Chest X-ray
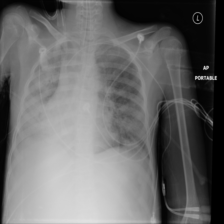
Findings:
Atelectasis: negative
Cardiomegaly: negative
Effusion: negative
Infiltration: negative
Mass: negative
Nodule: negative
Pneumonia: negative
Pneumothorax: negative
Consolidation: negative
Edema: negative
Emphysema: negative
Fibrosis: negative
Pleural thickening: negative
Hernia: negative